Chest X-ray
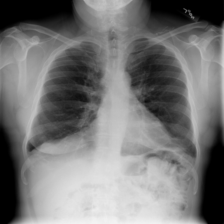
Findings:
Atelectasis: negative
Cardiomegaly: negative
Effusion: negative
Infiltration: negative
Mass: negative
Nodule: negative
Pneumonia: negative
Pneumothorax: negative
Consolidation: negative
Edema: negative
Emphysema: negative
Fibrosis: negative
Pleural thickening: negative
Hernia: negative